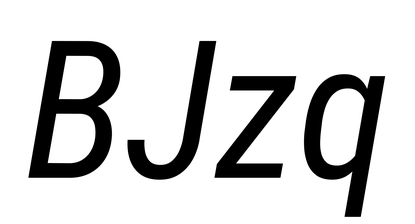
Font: Roboto-Italic_Condensed_Italic